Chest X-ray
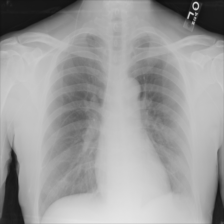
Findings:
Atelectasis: negative
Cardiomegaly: negative
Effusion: negative
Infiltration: negative
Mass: negative
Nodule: negative
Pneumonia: negative
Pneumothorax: negative
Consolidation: negative
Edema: negative
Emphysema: negative
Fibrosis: negative
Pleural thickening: negative
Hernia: negative